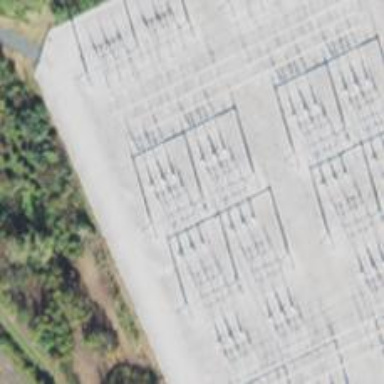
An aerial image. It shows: Switch for power supply.